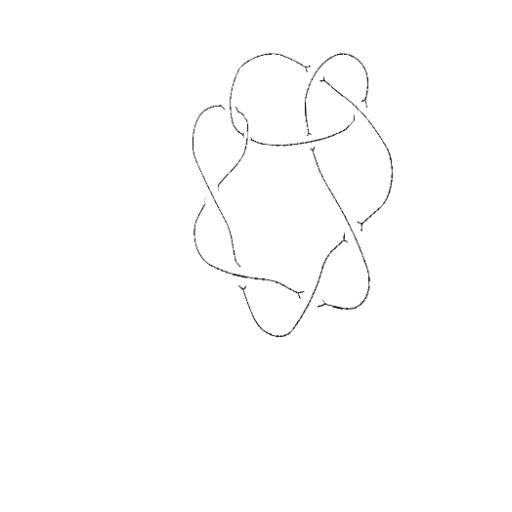
Crossing number: 9